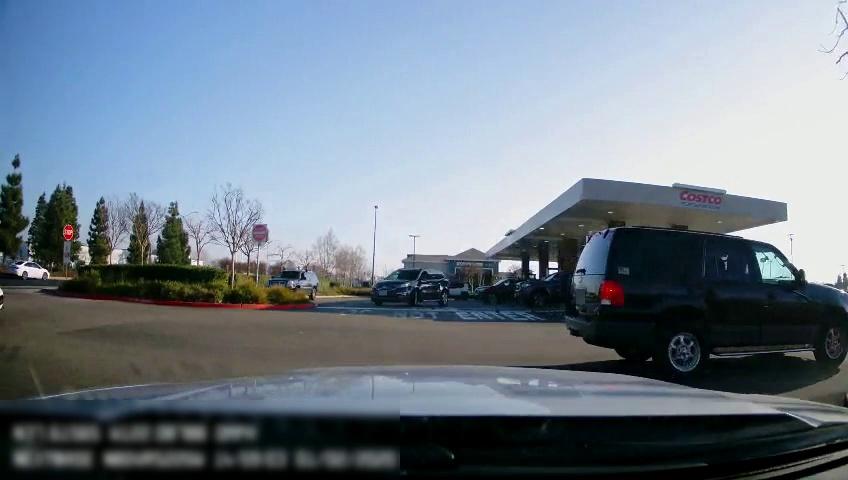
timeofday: Day
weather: Sunny
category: Drivable Space
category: Vehicles | SUV
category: Vehicles | SUV
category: Vehicles | SUV
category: Vehicles | SUV
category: Vehicles | SUV
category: Vehicles | SUV
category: Vehicles | Car
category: Traffic | Signs
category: Traffic | Signs